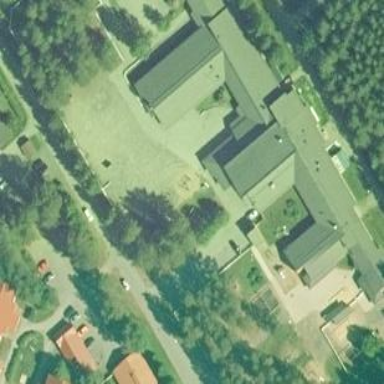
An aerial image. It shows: School building or complex.